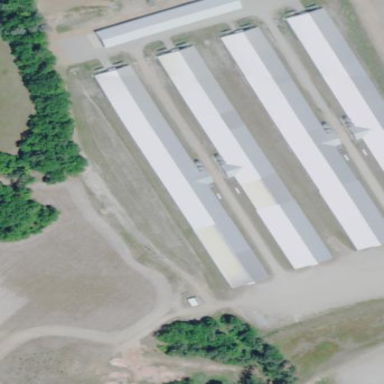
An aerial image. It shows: Farm auxiliary building.